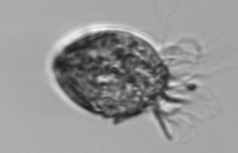
Label: Strombidium_morphotype1